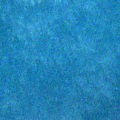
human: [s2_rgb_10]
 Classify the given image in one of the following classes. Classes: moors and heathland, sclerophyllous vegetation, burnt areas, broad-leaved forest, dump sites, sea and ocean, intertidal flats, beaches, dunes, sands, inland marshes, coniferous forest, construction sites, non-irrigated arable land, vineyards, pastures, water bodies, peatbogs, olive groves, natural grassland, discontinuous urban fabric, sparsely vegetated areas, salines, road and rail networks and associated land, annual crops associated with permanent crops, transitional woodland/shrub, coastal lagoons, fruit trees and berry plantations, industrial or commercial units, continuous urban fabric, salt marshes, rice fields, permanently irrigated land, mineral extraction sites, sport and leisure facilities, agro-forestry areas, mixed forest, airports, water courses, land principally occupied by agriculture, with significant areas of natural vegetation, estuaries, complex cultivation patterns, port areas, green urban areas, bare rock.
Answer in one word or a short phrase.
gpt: sea and ocean